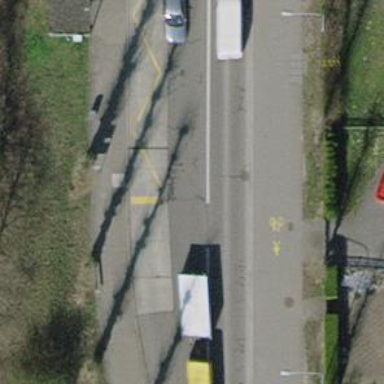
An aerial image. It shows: Bus stop with stop position for public transport.